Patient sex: M
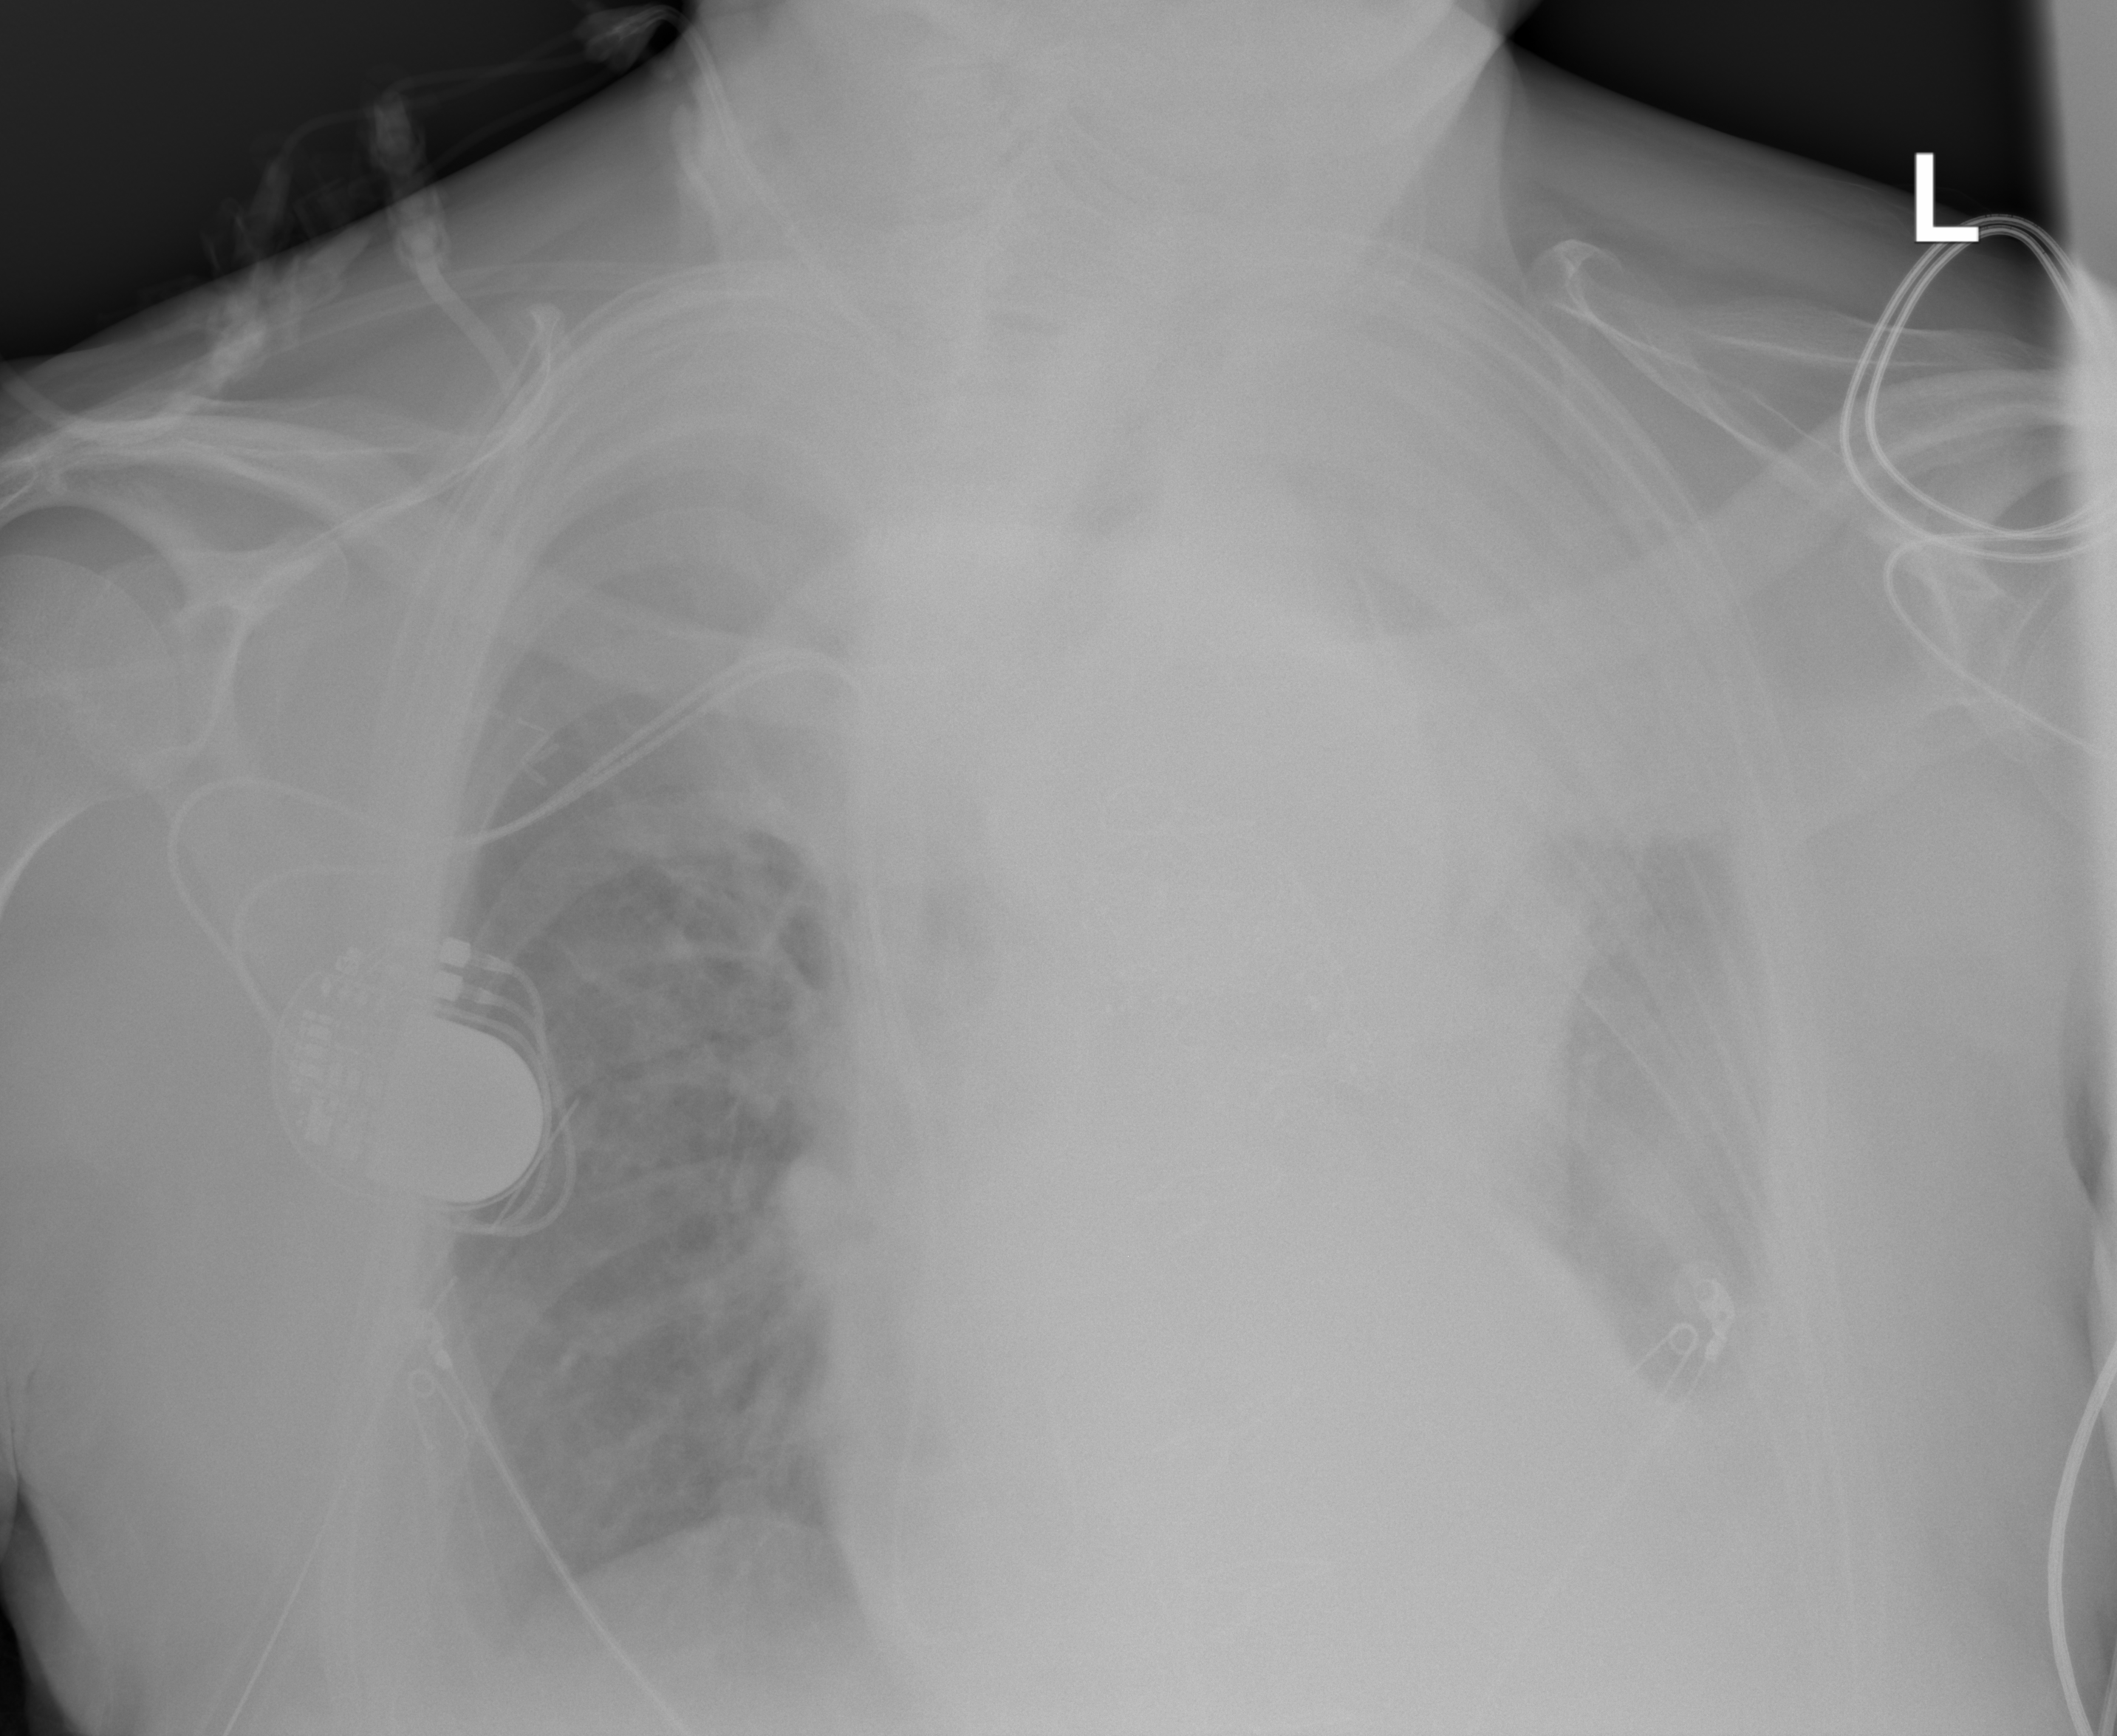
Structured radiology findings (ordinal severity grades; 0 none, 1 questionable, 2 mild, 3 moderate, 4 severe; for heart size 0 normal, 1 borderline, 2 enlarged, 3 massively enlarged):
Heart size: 2
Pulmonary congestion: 2
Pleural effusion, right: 2
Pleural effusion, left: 3
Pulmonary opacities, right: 0
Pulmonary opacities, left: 0
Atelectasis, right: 3
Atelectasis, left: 4